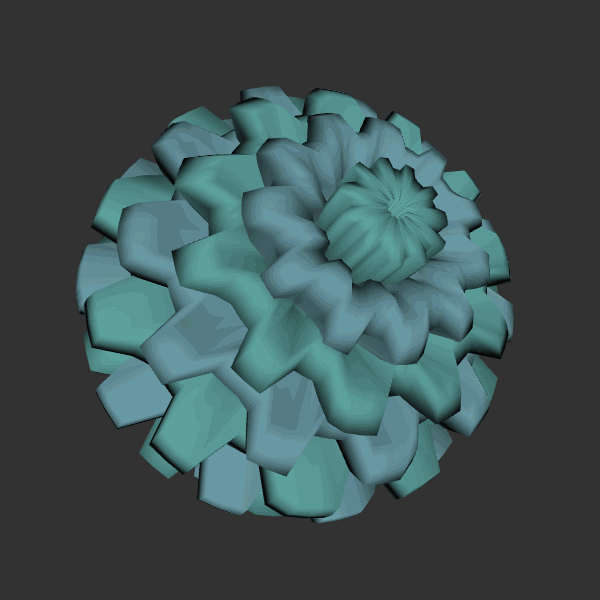
Background: dark